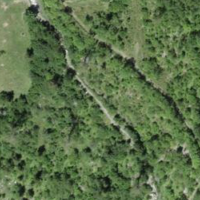
EUNIS habitat code: 32
Species observed at this site:
Epipactis atrorubens
Gymnadenia conopsea
Tussilago farfara